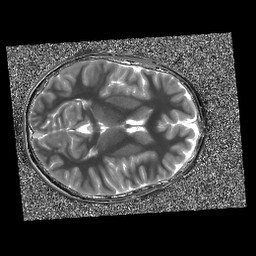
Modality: T1map
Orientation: axial
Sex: female
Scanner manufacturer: siemens
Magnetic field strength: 3 T
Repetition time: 5 s
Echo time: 0.00355 s